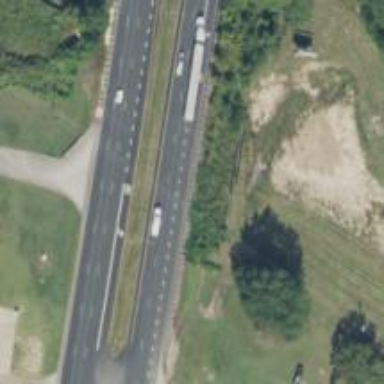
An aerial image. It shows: Motorway junction.